Question: I've created a complex template using JsRender with a bunch of nested tables. Now I'm transitioning to using JsViews so that I can take advantage of data-binding+incremental DOM updates (so that I don't have to re-render the entire template). However, I get an interesting error:

This problem goes away if I make sure each tr is within any of thead, tbody, or tfoot, as long as the tr is not a child of table. So my question is this: where did this design decision for JsViews come from? Why impose this constraint?
Thanks in advance.
'''
jsviews.js:83 badParent = {tr: "table"}
'''
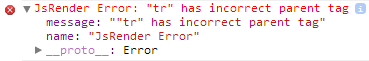
Answer: Yes, as JcFx says above in a comment, this is answered <URL>.
As I say there, JsViews works with the DOM element hierarchy. There are a few ways in which browsers may dynamically change the DOM to be in a canonical form, such has inserting a TBODY even if you didn't put one there in your markup.
Rather than adding a lot of code, perf hit, and potential error risk by having JsViews try to automatically compensate for this, JsViews instead gives you an error message in most cases where it detects that your markup is not well-formed, or does not respect these 'canonical rules' - i.e. missing out a TBODY...